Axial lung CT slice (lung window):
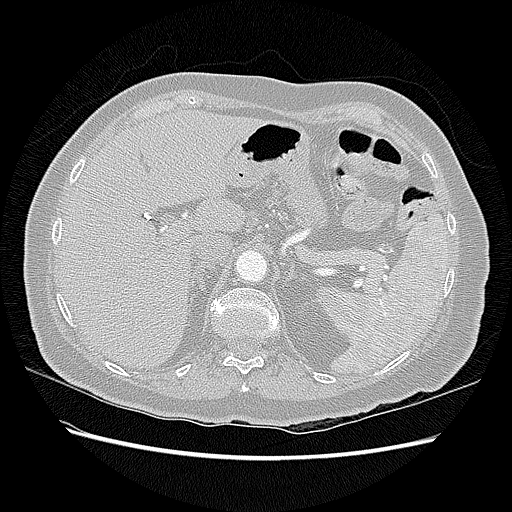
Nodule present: no